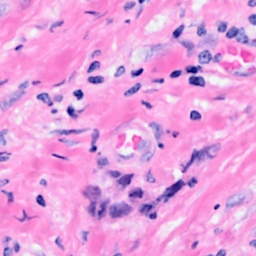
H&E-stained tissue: Breast